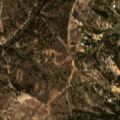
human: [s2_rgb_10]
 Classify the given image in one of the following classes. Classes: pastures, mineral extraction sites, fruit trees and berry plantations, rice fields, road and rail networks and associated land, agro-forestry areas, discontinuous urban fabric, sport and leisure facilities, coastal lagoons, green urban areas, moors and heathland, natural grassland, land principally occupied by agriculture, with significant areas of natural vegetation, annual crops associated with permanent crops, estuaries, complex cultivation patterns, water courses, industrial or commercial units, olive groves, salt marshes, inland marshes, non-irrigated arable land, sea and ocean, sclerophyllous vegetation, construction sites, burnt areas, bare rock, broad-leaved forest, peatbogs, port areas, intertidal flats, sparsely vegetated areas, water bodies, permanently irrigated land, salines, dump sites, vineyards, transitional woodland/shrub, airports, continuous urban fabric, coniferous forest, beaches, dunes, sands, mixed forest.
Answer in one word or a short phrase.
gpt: land principally occupied by agriculture, with significant areas of natural vegetation, agro-forestry areas, broad-leaved forest, transitional woodland/shrub